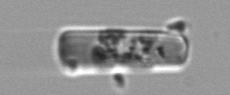
Label: Guinardia_delicatula